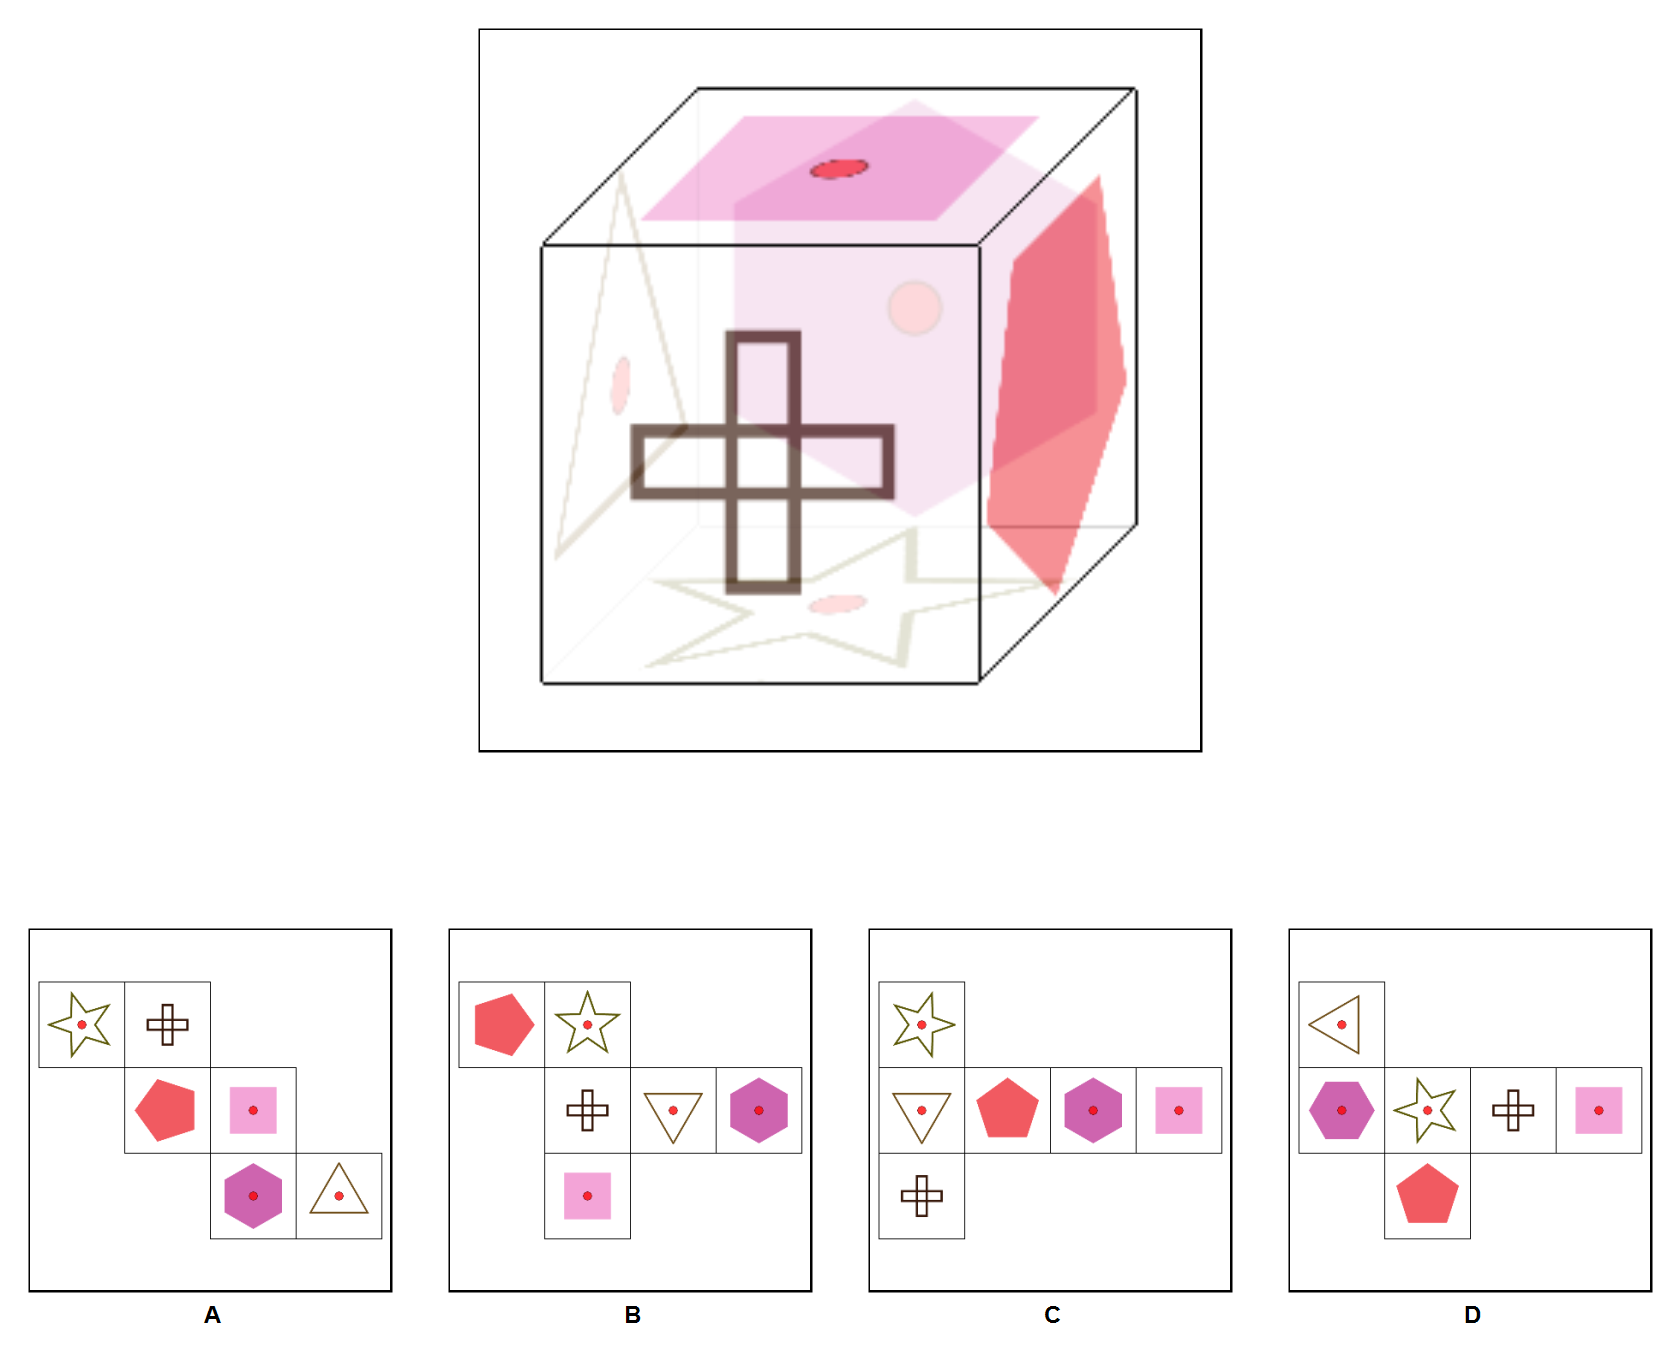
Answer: C